Question: I have recently started learning flutter and got stuck at my very first basic hello world application:/
So, basically I am trying to center the entire content on the screen using the center tag, but it is not working, it would be really helpful if someone looks into my problem and helps me:)
'''
import 'package:flutter/material.dart';
void main() {
runApp(MaterialApp(home: Center(child: Text('Hello World'))));
}
'''
The application screen:

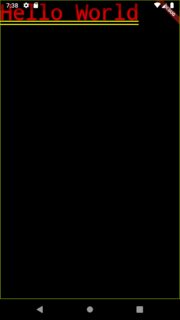
Answer: Try this:
'''
void main() {
runApp(MaterialApp(
home: Scaffold(
body: Center(
child: Text('Hello World')
),
),
),
);
}
'''
'Text' needs an ancestor of 'Material' to be rendered "correctly" and since 'Scaffold' has one, it'll work fine.